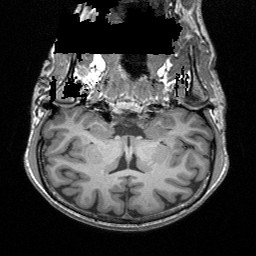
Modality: T1w
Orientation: sagittal